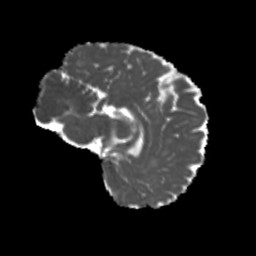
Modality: MD
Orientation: sagittal
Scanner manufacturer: siemens
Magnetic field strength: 3 T
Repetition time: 4 s
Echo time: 0.0594 s